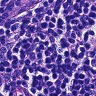
Metastatic tissue present: no